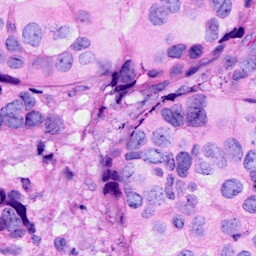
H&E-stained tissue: Breast